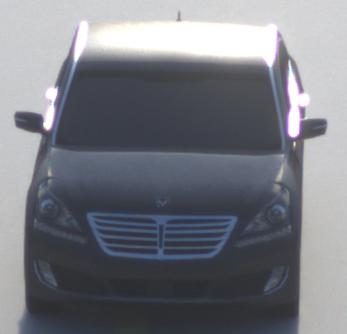
Make: Hyundai
Model: Equus
Detailed model: Gen. 2 VI
Model produced from: 2009
Model produced until: 2016
Doors: 4
Color: gray
Road condition: dry road
Daytime: sunrise or sunset
Contrast: medium contrast